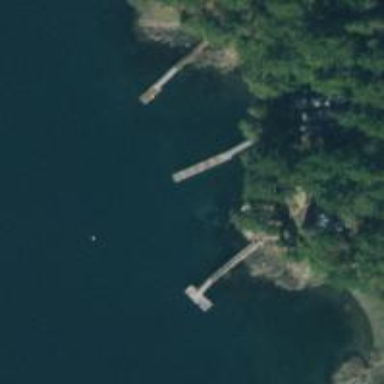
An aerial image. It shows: Man-made pier.